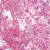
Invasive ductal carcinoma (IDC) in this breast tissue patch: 0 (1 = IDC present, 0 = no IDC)